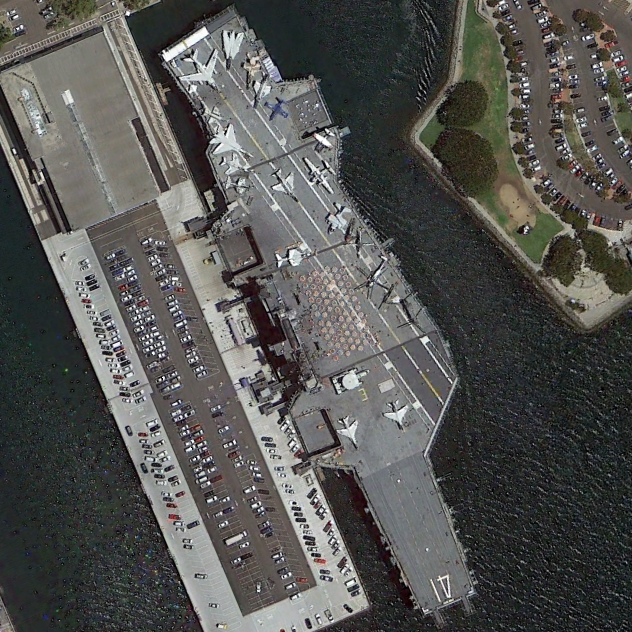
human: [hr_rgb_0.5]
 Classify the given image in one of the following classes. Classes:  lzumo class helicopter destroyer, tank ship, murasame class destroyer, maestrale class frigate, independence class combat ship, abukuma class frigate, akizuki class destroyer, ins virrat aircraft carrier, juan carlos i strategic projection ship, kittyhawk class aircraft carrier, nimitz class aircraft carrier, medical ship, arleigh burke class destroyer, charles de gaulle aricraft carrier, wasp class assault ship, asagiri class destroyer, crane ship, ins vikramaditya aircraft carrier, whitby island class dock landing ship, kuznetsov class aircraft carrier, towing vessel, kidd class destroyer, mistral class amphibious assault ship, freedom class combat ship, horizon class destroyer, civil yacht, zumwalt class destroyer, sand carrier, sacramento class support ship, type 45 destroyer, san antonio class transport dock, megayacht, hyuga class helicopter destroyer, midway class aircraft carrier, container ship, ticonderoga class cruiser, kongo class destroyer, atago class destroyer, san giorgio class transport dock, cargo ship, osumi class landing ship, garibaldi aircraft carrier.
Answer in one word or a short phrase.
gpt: Midway class aircraft carrier